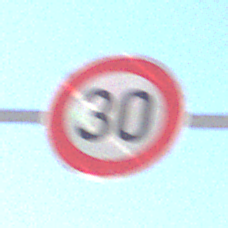
Verkehrszeichen: Geschwindigkeit30
Umgebung: Outdoor, Nature
Tageszeit: MorningAfternoon
Wetter: Clear
Licht: Natural
Jahreszeit: NotSpecified
Kontrast: HighContrast